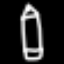
Label: pencil